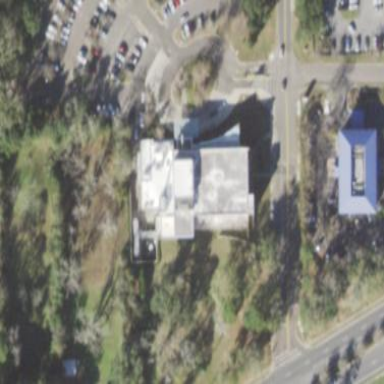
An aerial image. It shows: Commercial building housing healthcare clinic.